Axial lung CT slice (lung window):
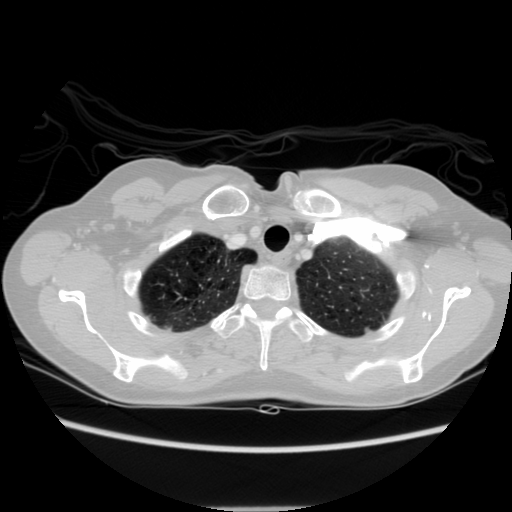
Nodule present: no